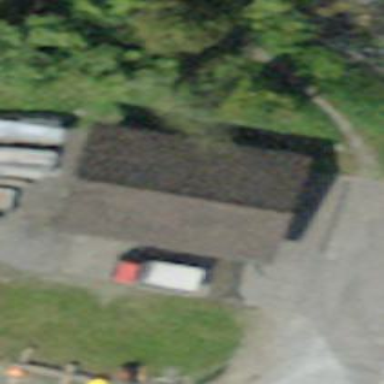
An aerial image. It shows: Shed building.